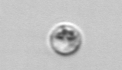
Label: Amoeba